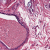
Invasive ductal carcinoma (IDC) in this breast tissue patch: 1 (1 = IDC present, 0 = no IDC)